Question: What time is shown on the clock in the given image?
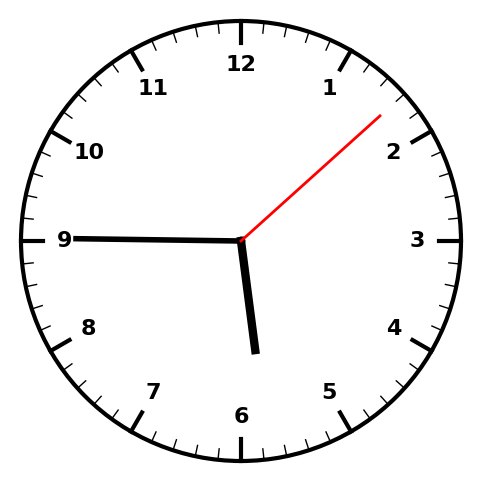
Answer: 05:45:08